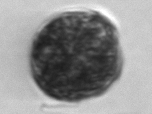
Label: Alexandrium_catenella